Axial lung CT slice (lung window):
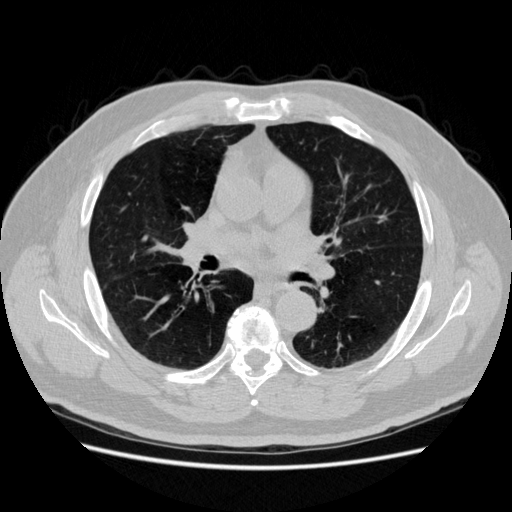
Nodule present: no